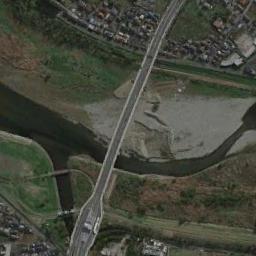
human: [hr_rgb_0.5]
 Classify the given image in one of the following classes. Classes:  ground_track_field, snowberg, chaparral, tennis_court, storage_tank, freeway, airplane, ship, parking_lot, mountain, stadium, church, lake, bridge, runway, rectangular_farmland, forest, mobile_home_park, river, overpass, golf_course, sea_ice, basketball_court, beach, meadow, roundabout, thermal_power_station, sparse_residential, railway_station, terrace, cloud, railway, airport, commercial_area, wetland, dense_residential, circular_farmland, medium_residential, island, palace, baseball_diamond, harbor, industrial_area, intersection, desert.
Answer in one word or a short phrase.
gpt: bridge